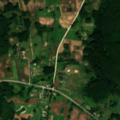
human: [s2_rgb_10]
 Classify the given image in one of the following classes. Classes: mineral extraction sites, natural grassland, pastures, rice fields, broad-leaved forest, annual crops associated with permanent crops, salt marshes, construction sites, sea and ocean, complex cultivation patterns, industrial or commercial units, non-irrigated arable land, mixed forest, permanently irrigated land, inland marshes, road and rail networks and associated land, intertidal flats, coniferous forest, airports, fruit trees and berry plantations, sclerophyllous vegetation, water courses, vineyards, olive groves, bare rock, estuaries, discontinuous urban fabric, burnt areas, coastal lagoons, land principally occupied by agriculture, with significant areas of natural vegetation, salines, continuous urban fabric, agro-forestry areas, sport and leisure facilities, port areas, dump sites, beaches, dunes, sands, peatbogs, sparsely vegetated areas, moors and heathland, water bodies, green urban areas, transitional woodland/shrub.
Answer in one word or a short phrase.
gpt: complex cultivation patterns, land principally occupied by agriculture, with significant areas of natural vegetation, broad-leaved forest, mixed forest, transitional woodland/shrub